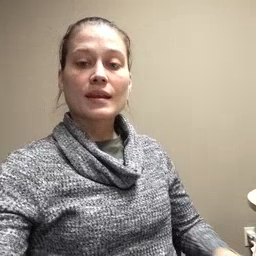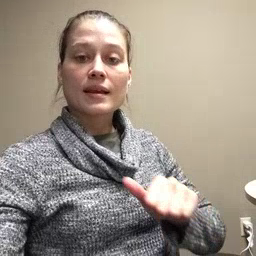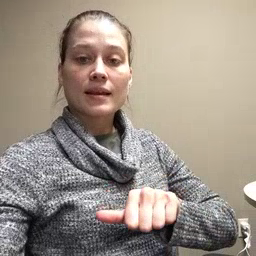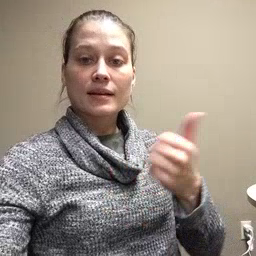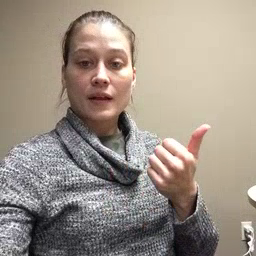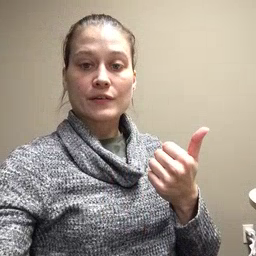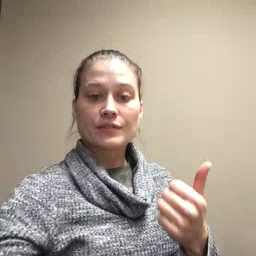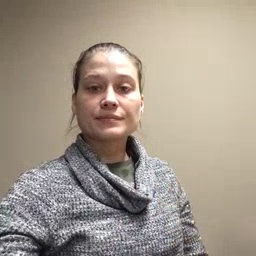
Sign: another